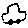
Label: car